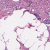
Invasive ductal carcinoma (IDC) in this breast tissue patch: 1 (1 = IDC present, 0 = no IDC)